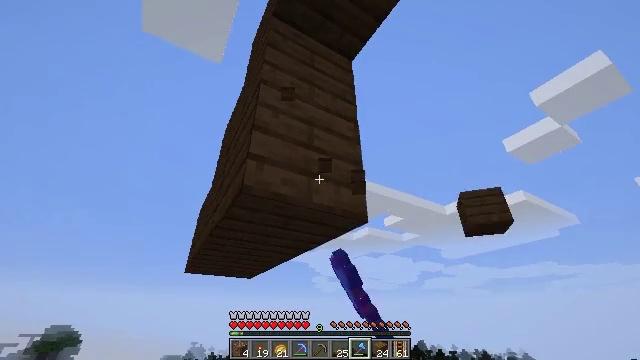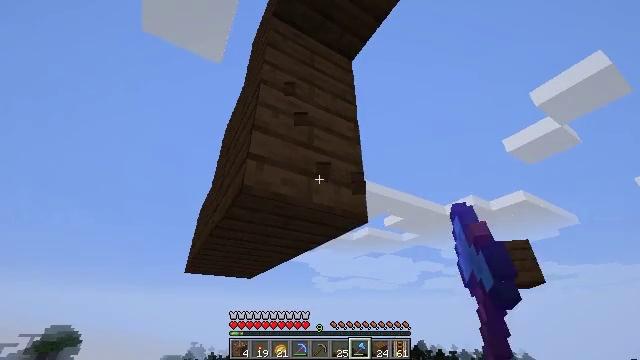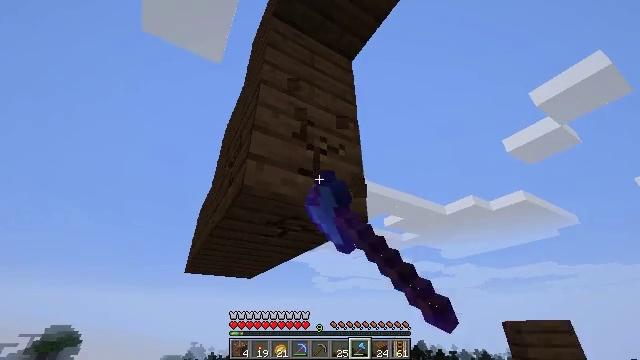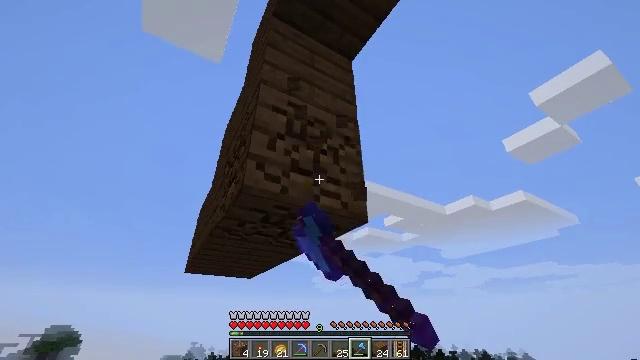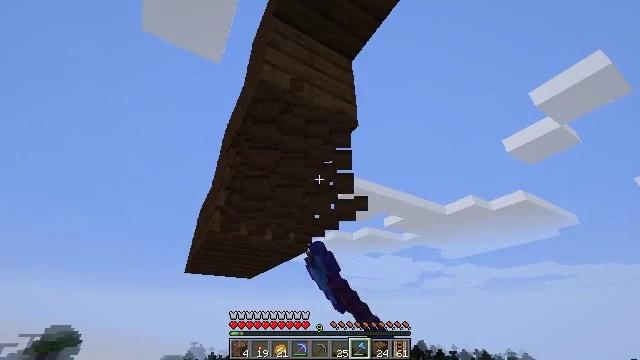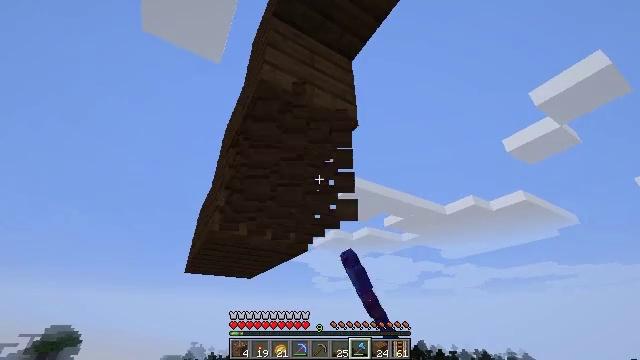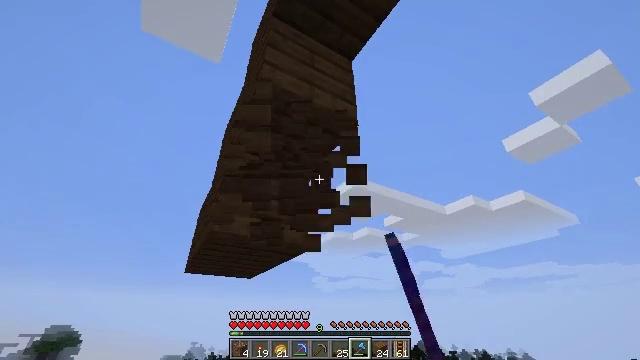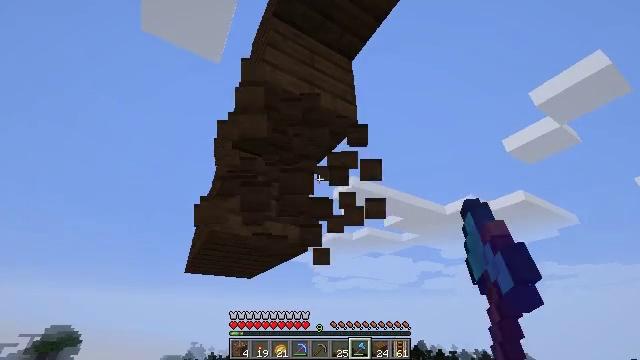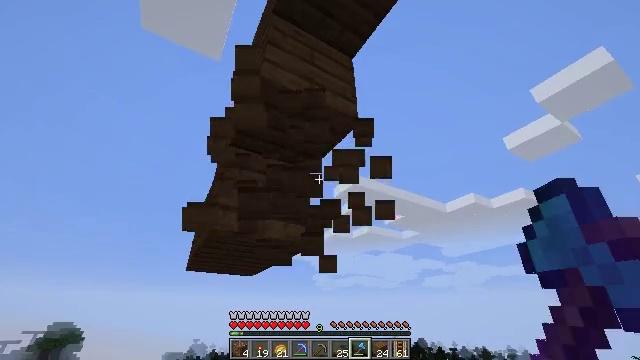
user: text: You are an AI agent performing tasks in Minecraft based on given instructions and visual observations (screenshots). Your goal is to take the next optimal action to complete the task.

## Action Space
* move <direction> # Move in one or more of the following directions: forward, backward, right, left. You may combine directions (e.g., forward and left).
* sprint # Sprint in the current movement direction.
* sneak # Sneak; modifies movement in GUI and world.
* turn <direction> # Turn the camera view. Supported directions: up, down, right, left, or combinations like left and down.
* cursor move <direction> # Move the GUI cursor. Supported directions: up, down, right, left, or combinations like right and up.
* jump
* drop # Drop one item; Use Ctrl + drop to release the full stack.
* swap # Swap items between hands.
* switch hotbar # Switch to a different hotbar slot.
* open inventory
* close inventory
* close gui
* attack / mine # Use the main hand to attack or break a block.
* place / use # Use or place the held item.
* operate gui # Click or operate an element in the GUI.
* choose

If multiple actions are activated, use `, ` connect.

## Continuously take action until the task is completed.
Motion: motion action
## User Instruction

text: Attack the spruce planks to recycle them.
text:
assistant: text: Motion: sneak, attack / mine
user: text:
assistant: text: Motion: sneak, attack / mine
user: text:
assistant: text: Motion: sneak, attack / mine
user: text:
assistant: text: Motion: sneak, attack / mine
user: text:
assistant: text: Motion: sneak, attack / mine
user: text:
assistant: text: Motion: sneak, attack / mine
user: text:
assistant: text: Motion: sneak, attack / mine
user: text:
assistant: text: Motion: sneak
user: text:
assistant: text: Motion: sneak